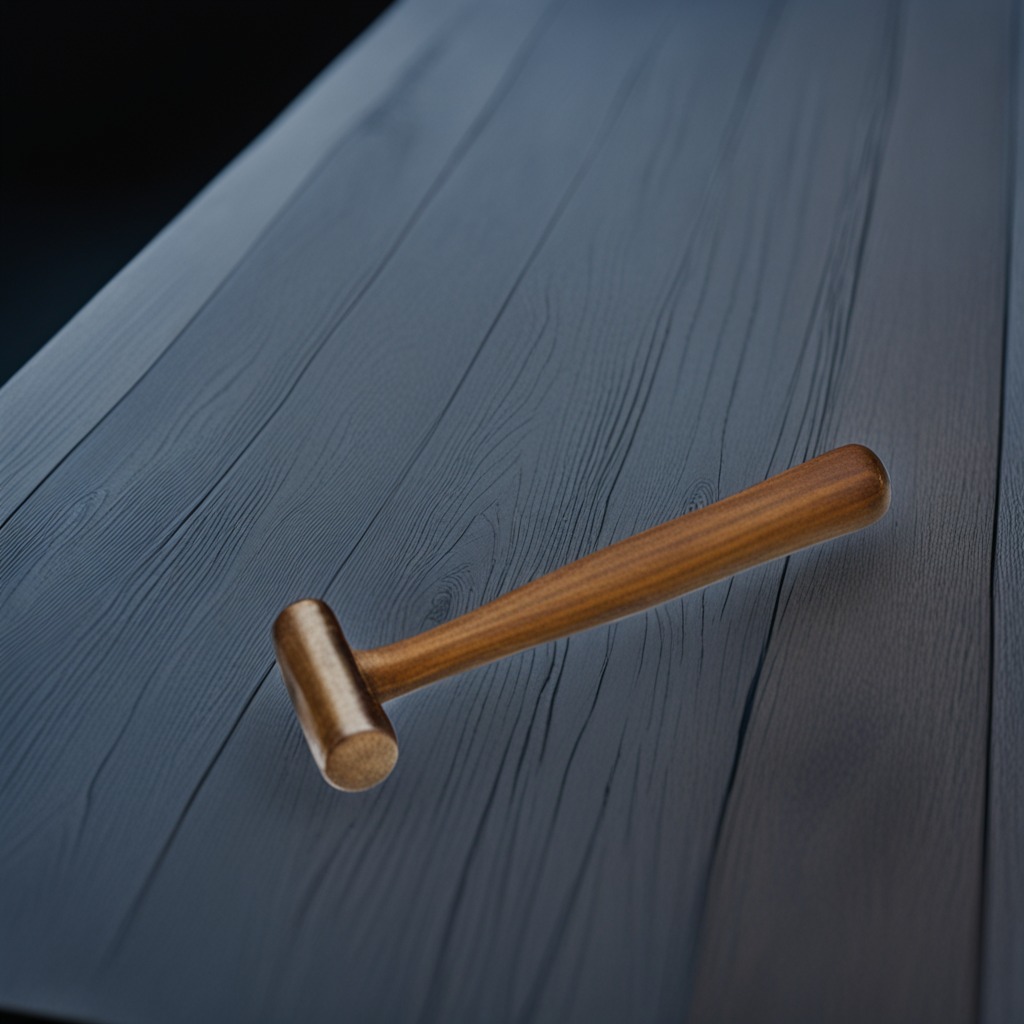
A hammer lies on the table.